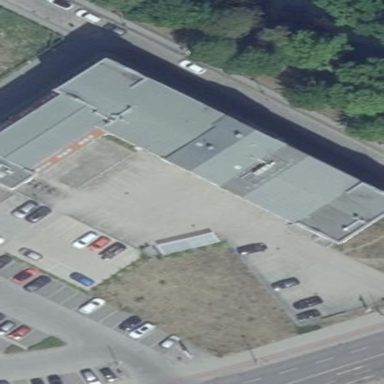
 is silver in color and oriented along the structure."